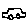
Label: car